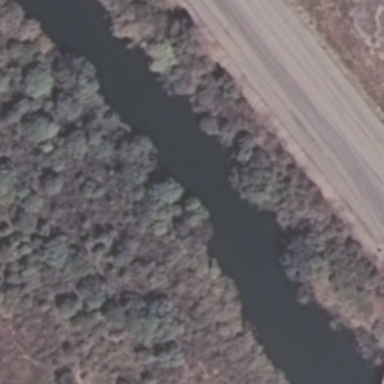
It is a river with some plants on both banks of the river .